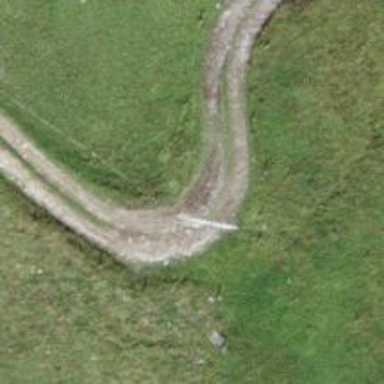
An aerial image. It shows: Track with pebblestone surface graded as grade3.